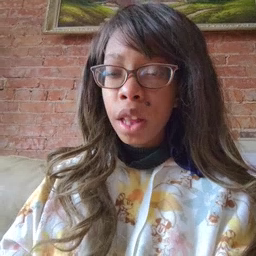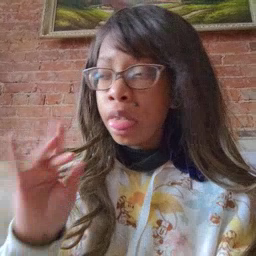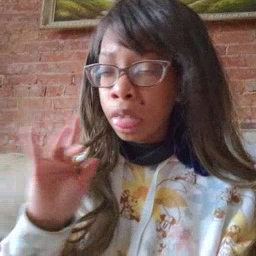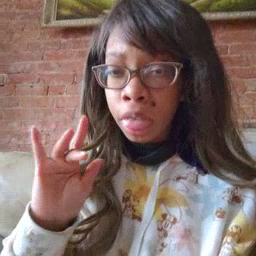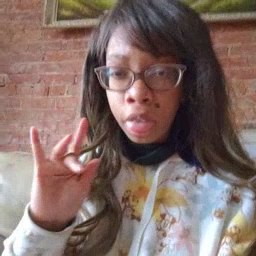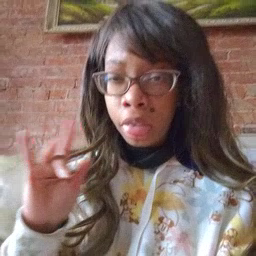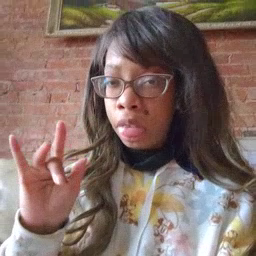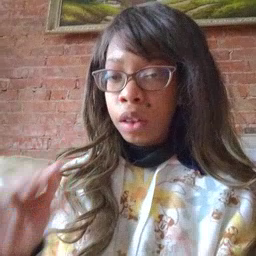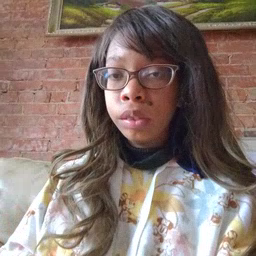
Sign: yucky